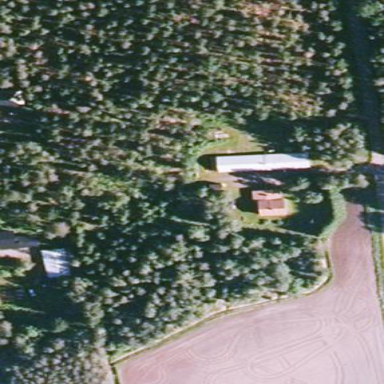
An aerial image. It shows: Farmyard area.